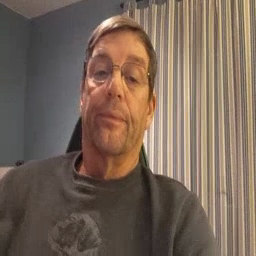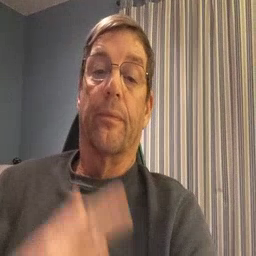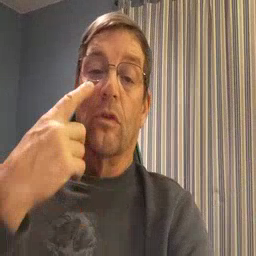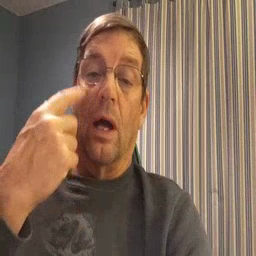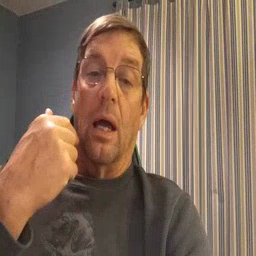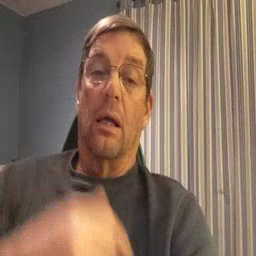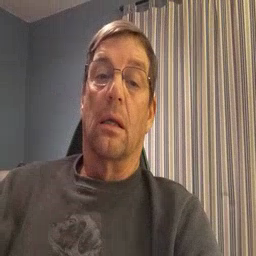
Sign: cry